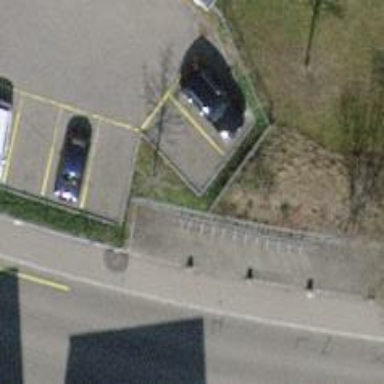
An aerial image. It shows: Bicycle parking area.